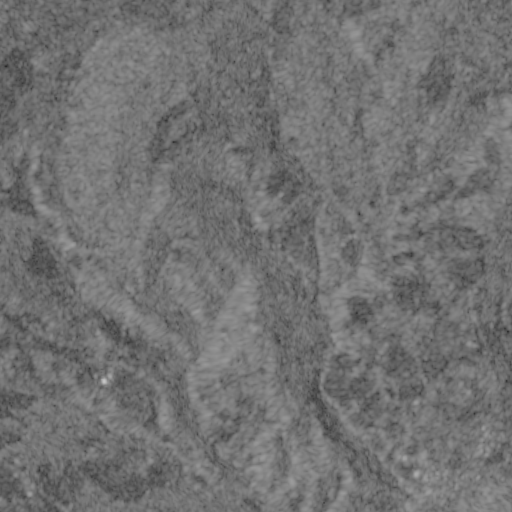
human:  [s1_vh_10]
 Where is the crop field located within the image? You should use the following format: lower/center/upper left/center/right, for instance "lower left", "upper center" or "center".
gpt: The crop field is located in the upper right of the image.
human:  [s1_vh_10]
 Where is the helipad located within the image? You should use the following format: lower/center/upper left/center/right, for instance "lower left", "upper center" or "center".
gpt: The helipad is located in the lower right of the image.
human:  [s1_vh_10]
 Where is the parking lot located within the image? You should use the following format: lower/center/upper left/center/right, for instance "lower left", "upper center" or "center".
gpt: The parking lot is located in the lower right of the image.
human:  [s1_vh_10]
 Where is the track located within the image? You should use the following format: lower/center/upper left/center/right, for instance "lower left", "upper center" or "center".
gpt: There is no track in the image.

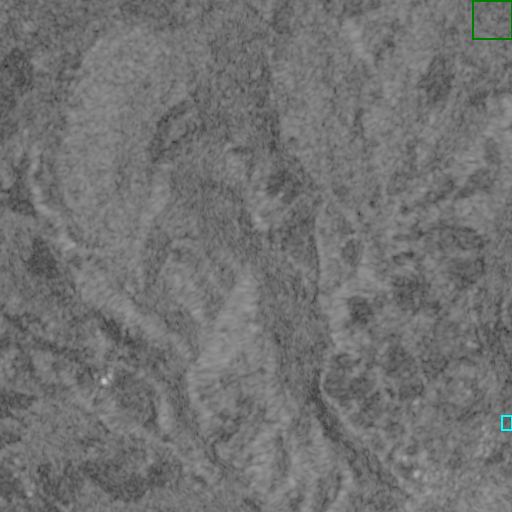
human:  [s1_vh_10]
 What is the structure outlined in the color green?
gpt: The structure outlined in green is a crop field.
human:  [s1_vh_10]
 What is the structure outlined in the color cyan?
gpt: The structure outlined in cyan is a park.
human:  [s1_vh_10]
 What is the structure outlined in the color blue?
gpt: There is no blue outline.